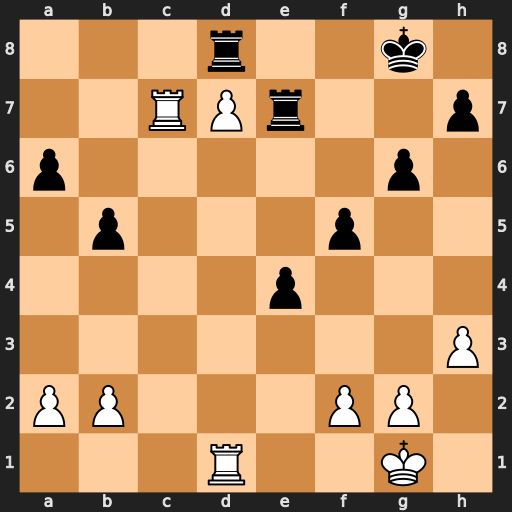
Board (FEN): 3r2k1/2RPr2p/p5p1/1p3p2/4p3/7P/PP3PP1/3R2K1
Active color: w
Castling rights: -
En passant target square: -
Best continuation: Rc8 Rxd7 Rxd8+ Rxd8 Rxd8+